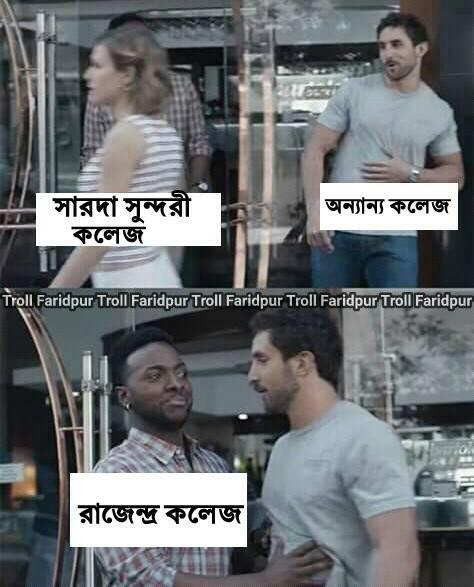
Caption: সারদা সুন্দরী কলেজ     অন্যান্য কলেজ    রাজেন্দ্র কলেজ
Label: non-hate